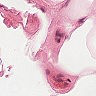
Metastatic tissue present: no